Interaction volume radius: 10 \u00c5
Interaction volume height: 45 \u00c5
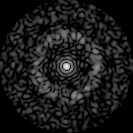
Disorder parameter: 0.8465